Question: I'm having trouble keeping the paragraph square between the quote marks. In firefox the last line between the quotes sticks out too far to the left. The image is what I would like it to look like.

<URL> <-This shows the problem exactly in firefox.
'''
<html>
<head>
<meta charset="UTF-8" />
<style type="text/css">
/* Block Quote*/
#bqstyle{
width: 650px;
margin:30px 0 0 230px;
border: solid 1px #000;
}
#bqstyle blockquote{
font-size:24px;
height: 50px;
padding: 0 25px 50px 0;
}
.bqstart {
float: left;
font-size: 700%;
color: #605f5f;
height:25px;
margin-top: -40px;
padding-right: 5px;
padding-bottom: 100px;
}
.bqend {
float: right;
font-size: 700%;
color: #605f5f;
height: 35px;
margin-top: -35px;
margin-right:-40px;
}
/* END Block Quote*/
</style>
</head>
<div id="bqstyle">
<blockquote><p><span class="bqstart">&#8220;</span>Frank is the best. I take my Z to Hill&#8217;s for all my maintenance and car needs, and I&#8217;ll never take it to the dealership again. Better service. Better prices. <span class="bqend">&#8221;</span></p></blockquote>
</div>
<p> Test Paragraph Test ParagraphTest ParagraphTest ParagraphTest ParagraphTest ParagraphTest ParagraphTest ParagraphTest ParagraphTest ParagraphTest ParagraphTest ParagraphTest ParagraphTest ParagraphTest Paragraph</p>
</html>
'''
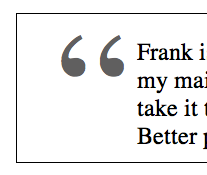
Answer: You could achieve this by absolutely positionning your opening quote instead of floating it, and adding padding-left on your p tag.
'''
blockquote p {
padding-left: 80px;
position: relative;
}
.bqstart {
font-size: 700%;
color: #605f5f;
height:25px;
position: absolute;
left: 0;
top: 0;
}
'''